Question: How to change the value on the chart to present it as HH:MI:SS and not as a seconds?

'''
$(function () {
$('#container').highcharts({
chart: {
type: 'line'
},
title: {
text: ''
},
xAxis: {
categories: ['Jan', 'Feb', 'Mar', 'Apr', 'May', 'Jun', 'Jul', 'Aug', 'Sep', 'Oct', 'Nov', 'Dec']
},
yAxis: [{
title: {
text: 'Temperature (degC)'
}
},{ // Secondary yAxis
title: {
text: 'Rainfall'
},
gridLineWidth: 0,
type: 'datetime', //y-axis will be in milliseconds
dateTimeLabelFormats: { //force all formats to be hour:minute:second
second: '%H:%M:%S',
minute: '%H:%M:%S',
hour: '%H:%M:%S',
day: '%H:%M:%S',
week: '%H:%M:%S',
month: '%H:%M:%S',
year: '%H:%M:%S'
},
opposite: true
}],
plotOptions: {
line: {
dataLabels: {
enabled: true
},
enableMouseTracking: false
}
},
series: [{
name: 'Tokyo',
yAxis: 1,
data: [17.0*1000, 16.9*1000, 19.5*1000, 114.5*1000, 118.4*1000, 121.5*1000, 125.2*1000, 126.5*1000, 123.3*1000, 118.3*1000, 113.9*1000, 19.6*1000]
}, {
name: 'London',
data: [3.9, 4.2, 5.7, 8.5, 11.9, 15.2, 17.0, 16.6, 14.2, 10.3, 6.6, 4.8]
}]
});
});
'''
<URL>
<URL>
'''
$(function () {
$('#container').highcharts({
chart: {
type: 'line'
},
title: {
text: ''
},
xAxis: {
categories: ['Jan', 'Feb', 'Mar', 'Apr', 'May', 'Jun', 'Jul', 'Aug', 'Sep', 'Oct', 'Nov', 'Dec']
},
yAxis: [{
title: {
text: 'Temperature (degC)'
}
},{ // Secondary yAxis
title: {
text: 'Rainfall'
},
gridLineWidth: 0,
type: 'datetime', //y-axis will be in milliseconds
dateTimeLabelFormats: { //force all formats to be hour:minute:second
second: '%H:%M:%S',
minute: '%H:%M:%S',
hour: '%H:%M:%S',
day: '%H:%M:%S',
week: '%H:%M:%S',
month: '%H:%M:%S',
year: '%H:%M:%S'
},
opposite: true
}],
plotOptions: {
line: {
dataLabels: {
enabled: true,
formatter: function(){
if( this.series.index == 0 ) {
return secondsTimeSpanToHMS(this.y/1000) ;
} else {
return this.y;
}
}
},
enableMouseTracking: false
}
},
series: [{
name: 'Tokyo',
yAxis: 1,
data: [17*1000, 16*1000, 19*1000, 114*1000, 118*1000, 121*1000, 125*1000, 126*1000, 123*1000, 118*1000, 113*1000, 19*1000]
}, {
name: 'London',
data: [3.9, 4.2, 5.7, 8.5, 11.9, 15.2, 17.0, 16.6, 14.2, 10.3, 6.6, 4.8]
}]
});
});
function secondsTimeSpanToHMS(s) {
var h = Math.floor(s / 3600); //Get whole hours
s -= h * 3600;
var m = Math.floor(s / 60); //Get remaining minutes
s -= m * 60;
return h + ":" + (m < 10 ? '0' + m : m) + ":" + (s < 10 ? '0' + s : s); //zero padding on minutes and seconds
}
'''
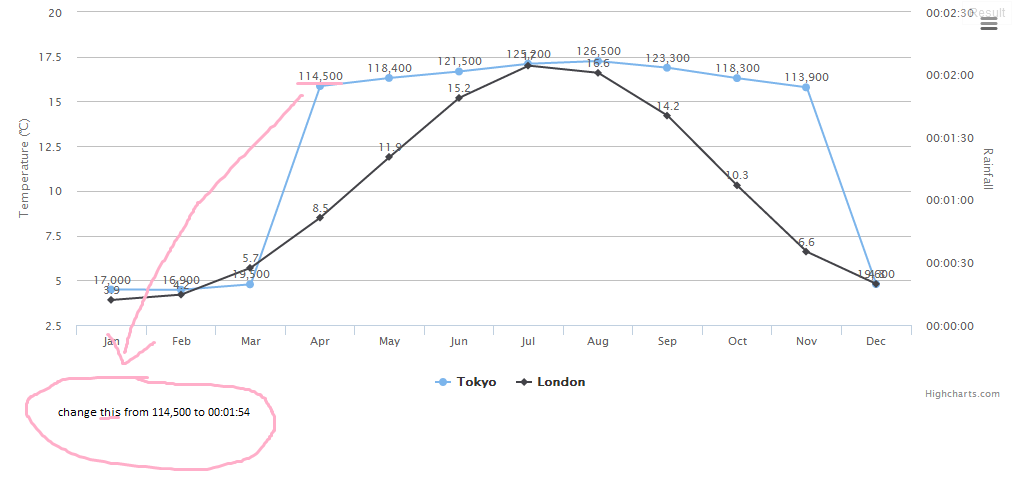
Answer: You can use <URL>